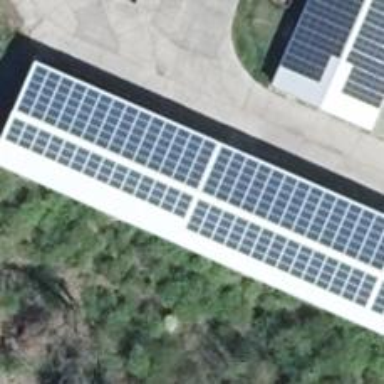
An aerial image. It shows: Solar photovoltaic panel generator producing electricity in small installation.